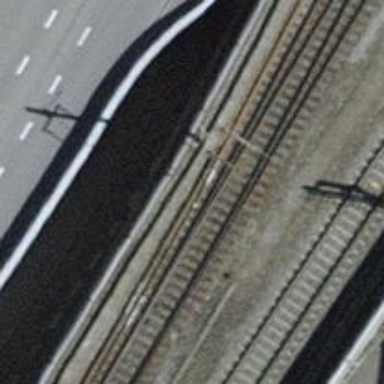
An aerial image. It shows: Railway switch.